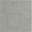
Piece: xx